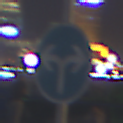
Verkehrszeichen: VorgeschriebeneFahrtrichtungRechtsOderLinks
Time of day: Night
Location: Outdoor (Urban)
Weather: PartlyCloudy
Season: NotSpecified
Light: Natural